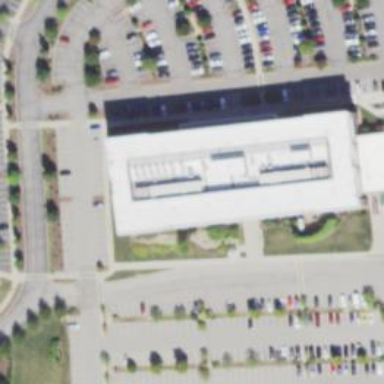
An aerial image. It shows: Office building.